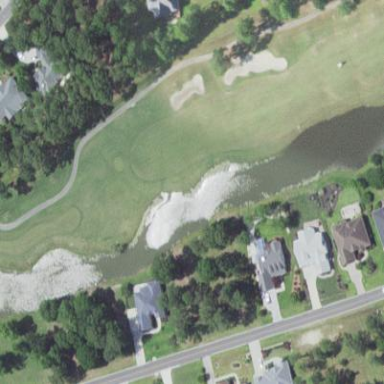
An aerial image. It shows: Scenic view of water hazard on golf course. The natural water feature adds beauty to the landscape.